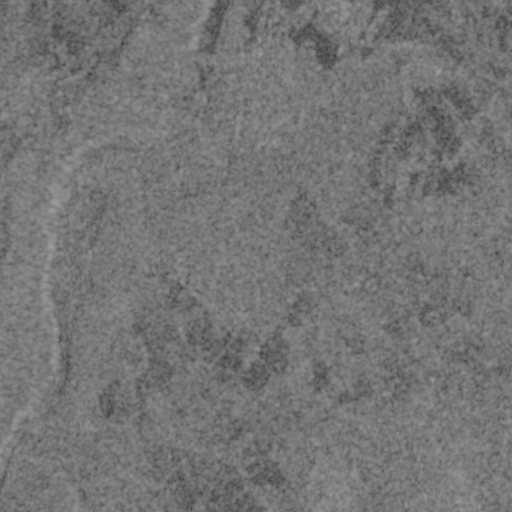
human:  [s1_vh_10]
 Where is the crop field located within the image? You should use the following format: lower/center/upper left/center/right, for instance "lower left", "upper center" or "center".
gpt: The crop field is located in the upper of the image.
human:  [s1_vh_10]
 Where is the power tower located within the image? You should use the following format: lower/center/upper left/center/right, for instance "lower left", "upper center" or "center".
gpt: The power tower is located in the upper center of the image.
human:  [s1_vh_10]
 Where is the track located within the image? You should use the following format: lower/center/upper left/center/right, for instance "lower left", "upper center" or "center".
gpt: The track is located in the center of the image.
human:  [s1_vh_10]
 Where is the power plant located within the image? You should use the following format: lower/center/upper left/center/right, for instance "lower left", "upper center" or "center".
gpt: There is no power plant in the image.

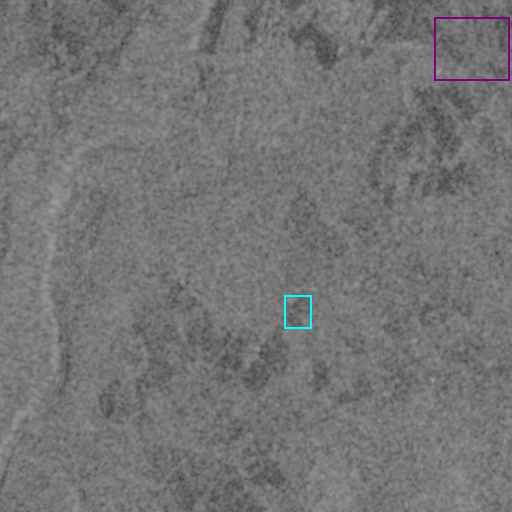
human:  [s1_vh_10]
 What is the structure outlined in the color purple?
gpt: The structure outlined in purple is a crop field.
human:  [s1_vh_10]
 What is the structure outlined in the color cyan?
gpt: The structure outlined in cyan is a track.
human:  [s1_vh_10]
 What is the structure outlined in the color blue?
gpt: There is no blue outline.